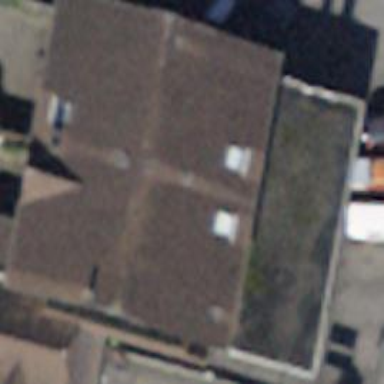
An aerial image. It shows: Building used as car repair shop.